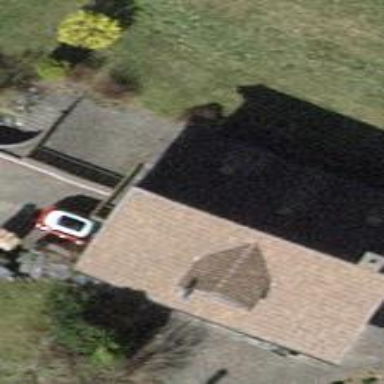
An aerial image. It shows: Detached building.